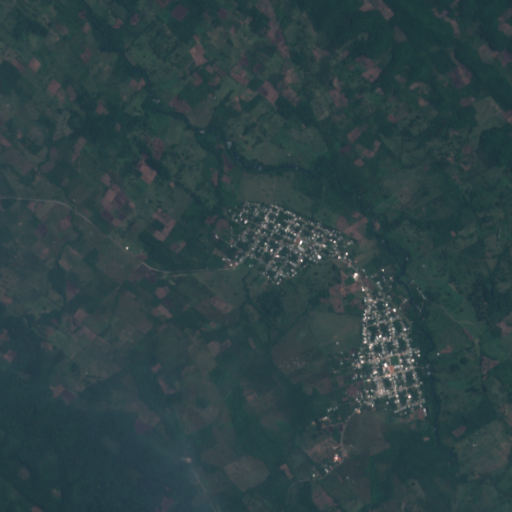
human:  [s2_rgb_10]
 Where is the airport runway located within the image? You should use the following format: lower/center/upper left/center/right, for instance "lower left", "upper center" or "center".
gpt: The airport runway is located in the center right of the image.
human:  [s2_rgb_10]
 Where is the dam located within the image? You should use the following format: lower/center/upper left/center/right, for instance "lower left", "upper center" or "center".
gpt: The dam is located in the lower right of the image.
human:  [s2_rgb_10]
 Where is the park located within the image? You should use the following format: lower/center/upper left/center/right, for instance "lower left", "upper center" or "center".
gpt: The park is located in the center of the image.
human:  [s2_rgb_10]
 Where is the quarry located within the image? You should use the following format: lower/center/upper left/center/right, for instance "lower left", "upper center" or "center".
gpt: There is no quarry in the image.